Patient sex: M
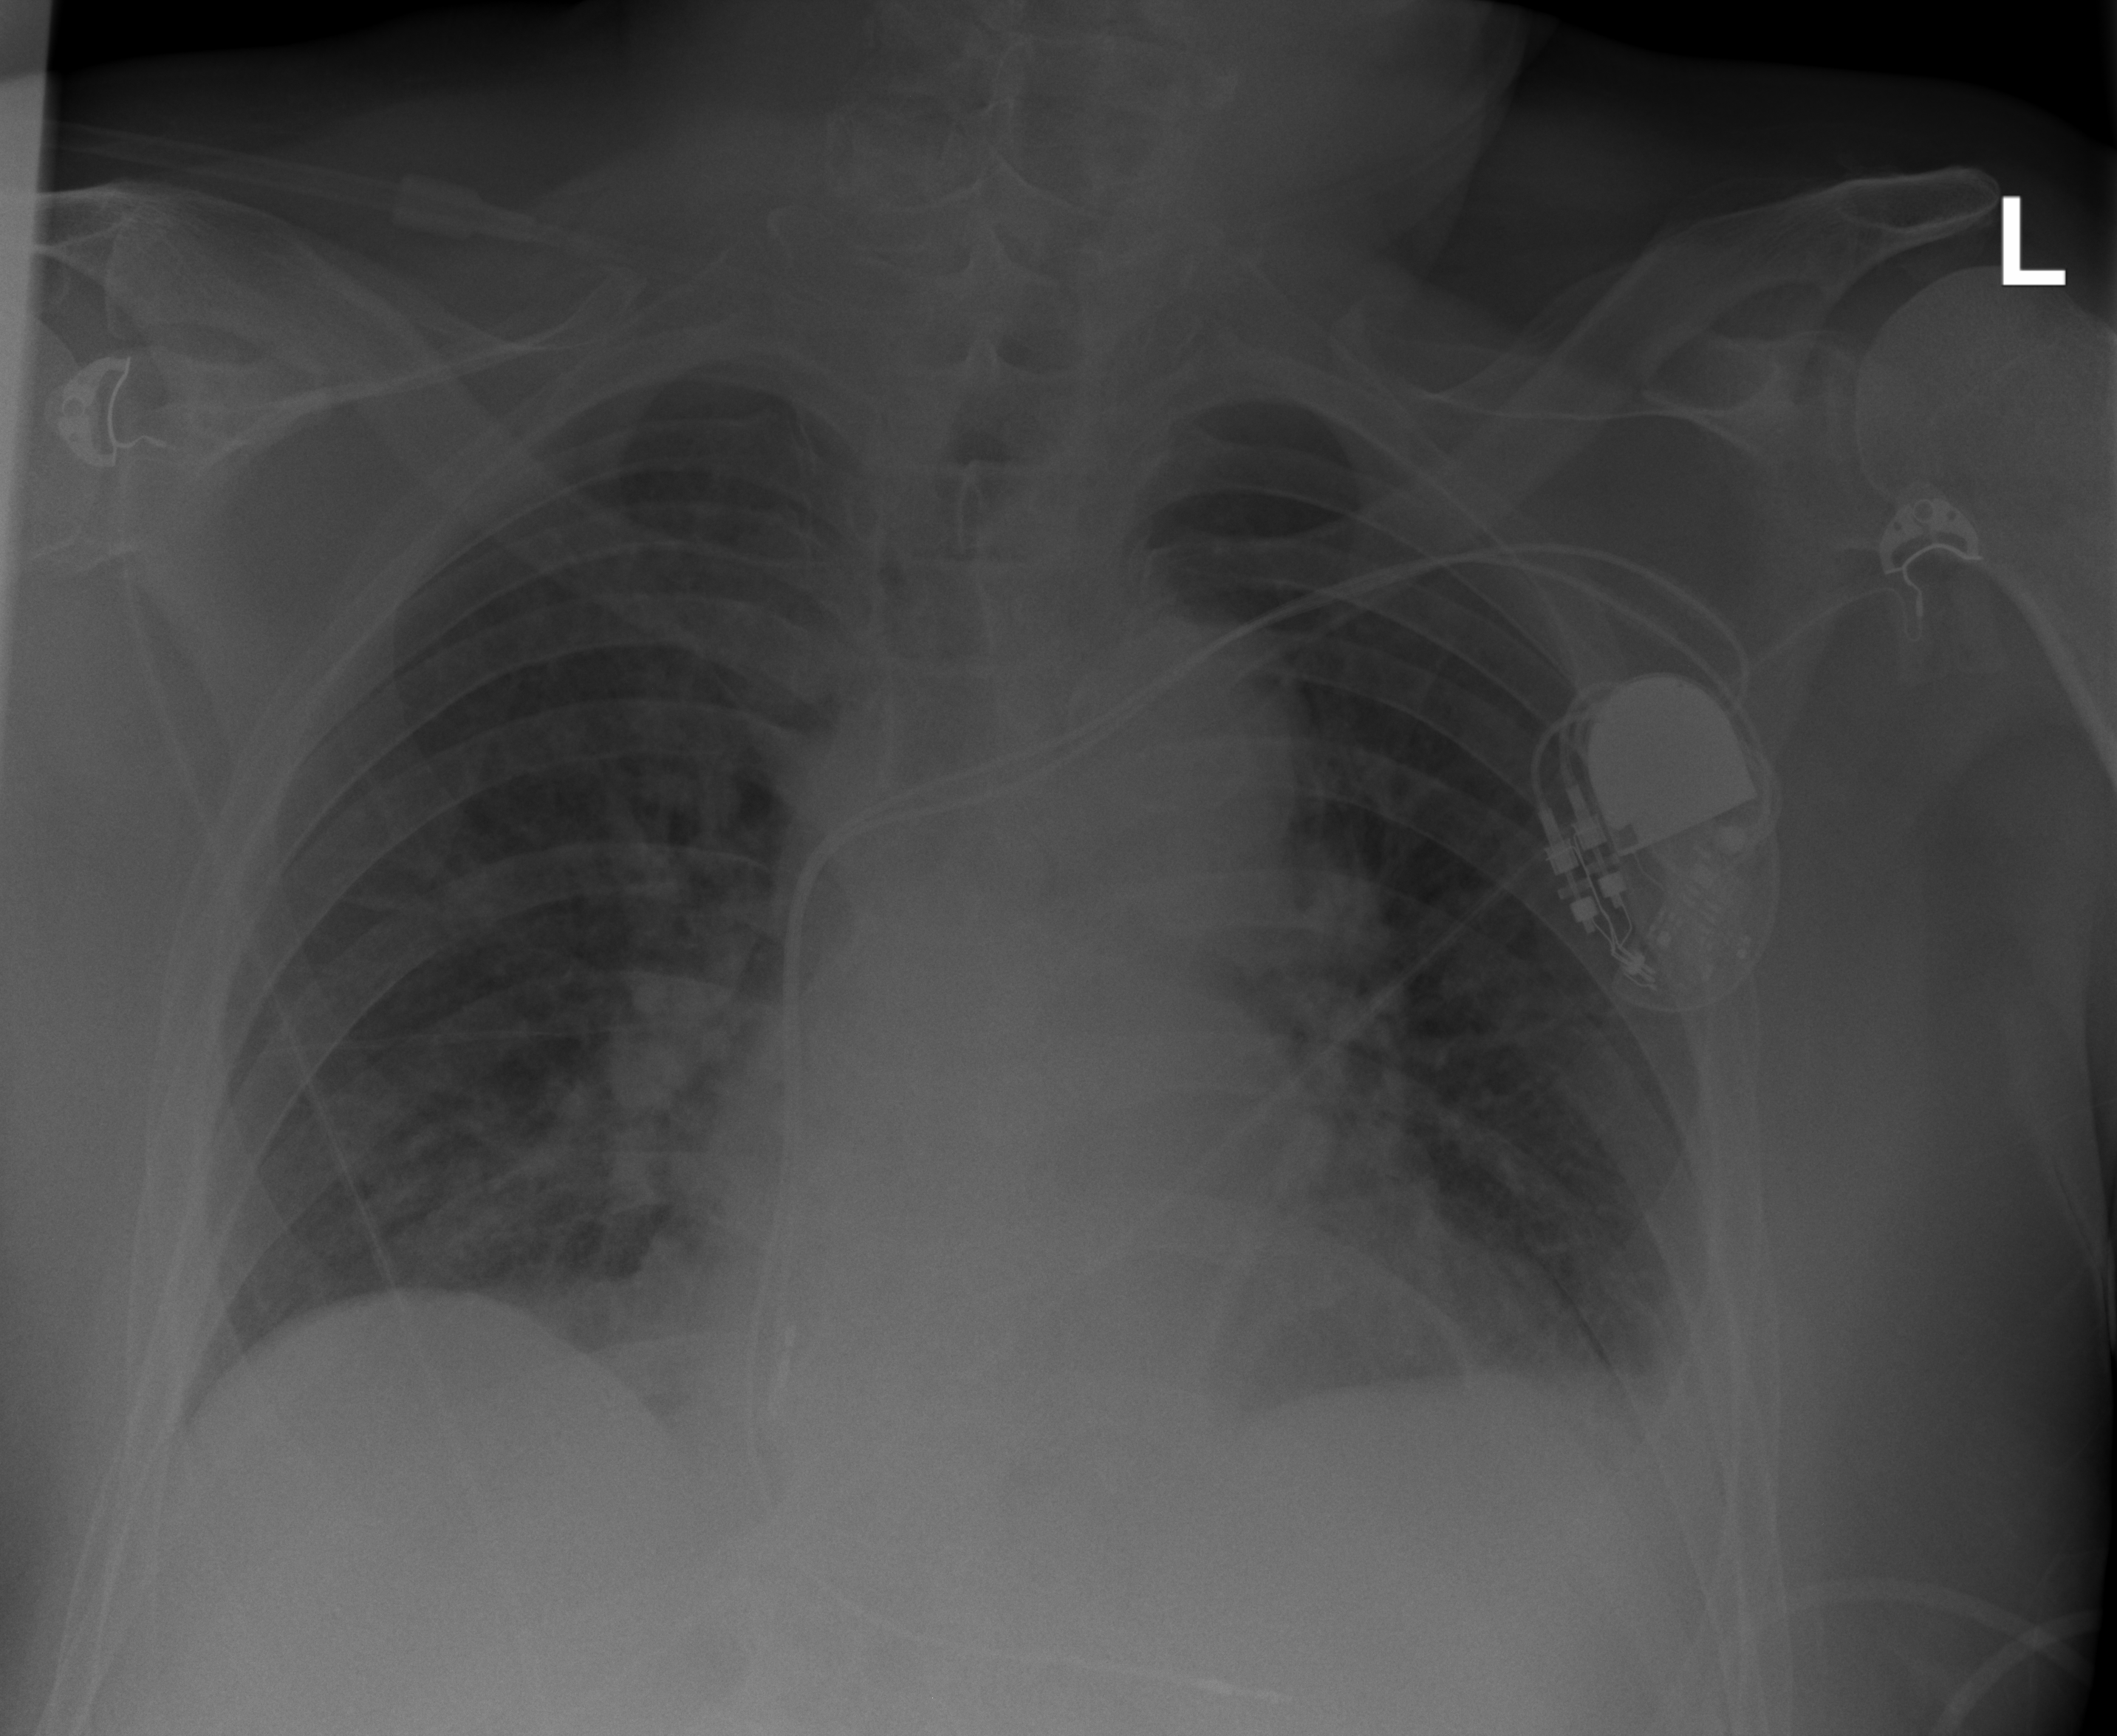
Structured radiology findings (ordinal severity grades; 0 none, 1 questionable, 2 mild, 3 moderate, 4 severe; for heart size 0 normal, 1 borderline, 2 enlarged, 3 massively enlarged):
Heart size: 2
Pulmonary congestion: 2
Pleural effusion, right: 0
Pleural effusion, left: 2
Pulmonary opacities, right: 2
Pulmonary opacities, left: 2
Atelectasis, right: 2
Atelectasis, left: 2